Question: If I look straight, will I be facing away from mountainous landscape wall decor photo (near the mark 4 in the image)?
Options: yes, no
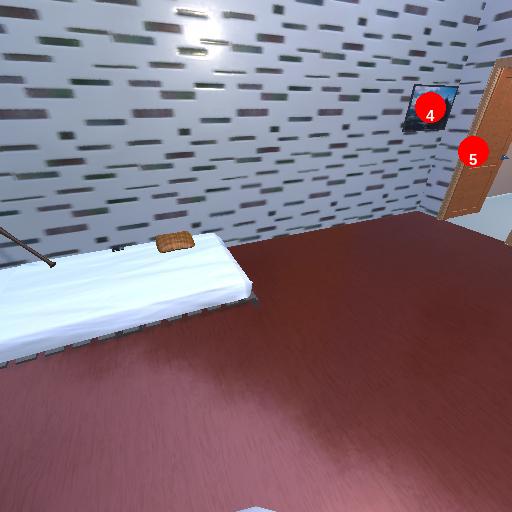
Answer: yes